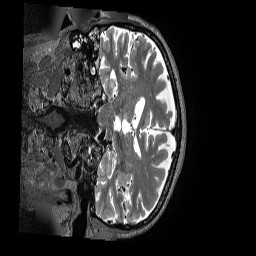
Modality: T2w
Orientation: coronal
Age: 85
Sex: female